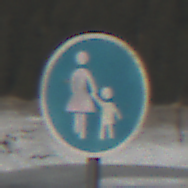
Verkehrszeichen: Gehweg
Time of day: Midday
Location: Outdoor (Nature)
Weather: PartlyCloudy
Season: NotSpecified
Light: Natural